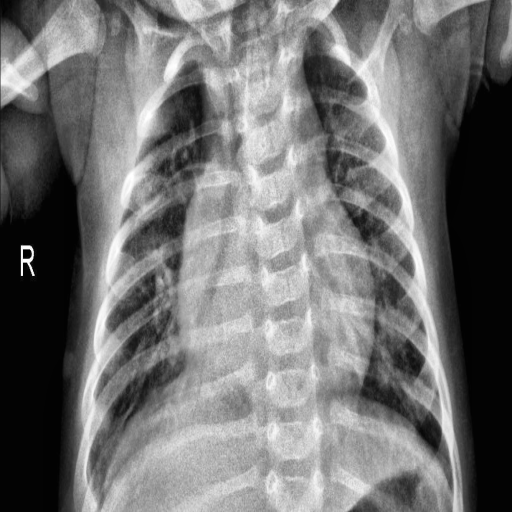
Finding: PNEUMONIA